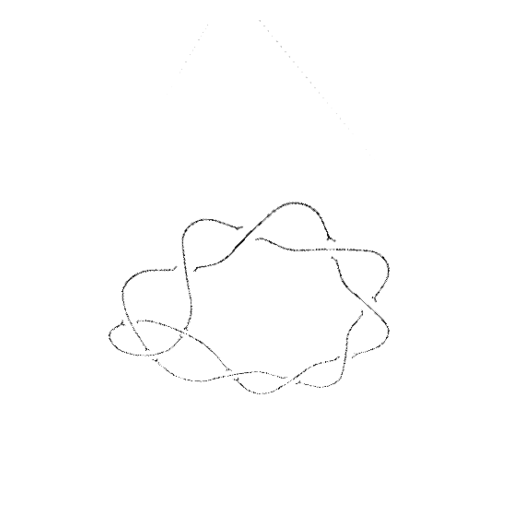
Crossing number: 10